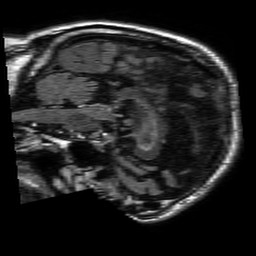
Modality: FLAIR
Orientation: sagittal
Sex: male
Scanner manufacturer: philips
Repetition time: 11 s
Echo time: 0.125 s